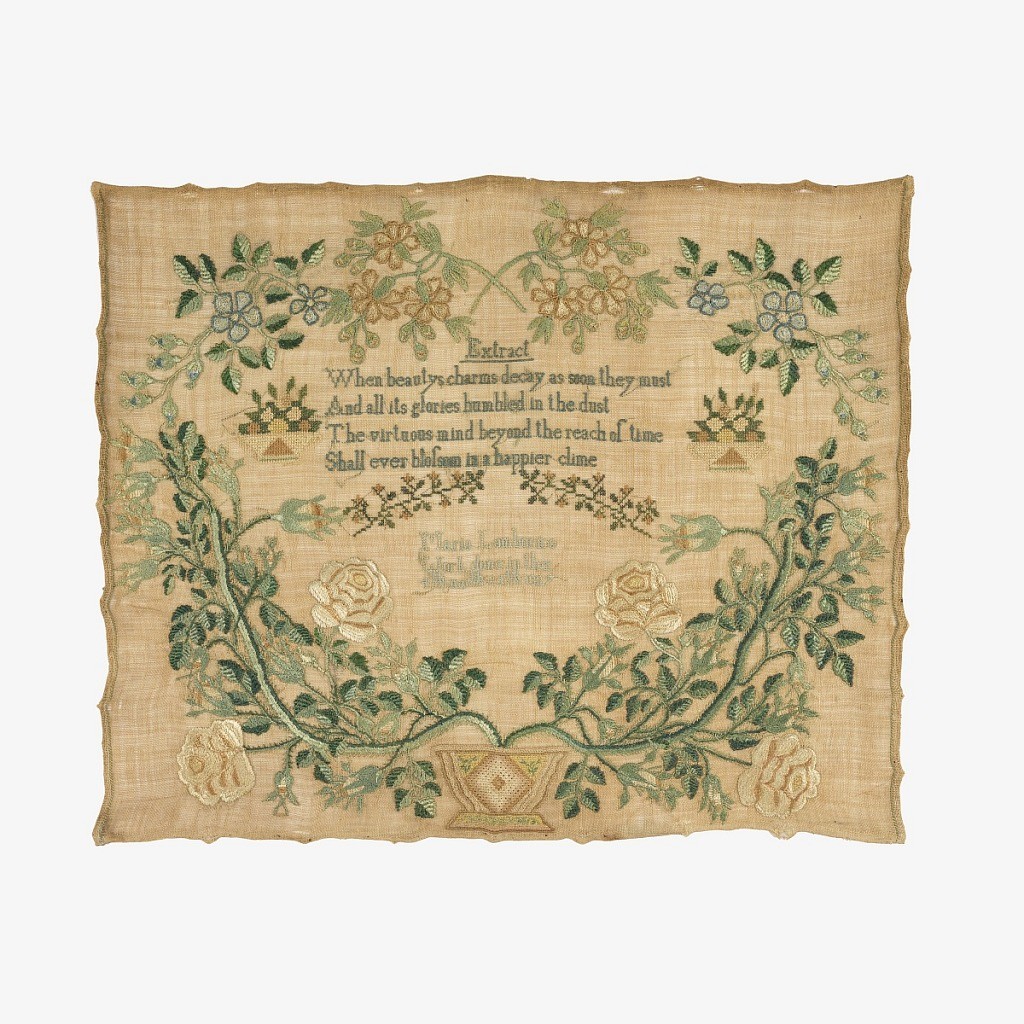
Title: Sampler
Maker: Maria Lamborn, American
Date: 1827
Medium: silk embroidery, linen foundation Technique: embroidered in cross, satin, chain, rococo, knotting and stem stitches on plain weave foundation
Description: Flowering branches growing out of a basket at the center bottom form a heart around a verse and inscription.
The verse reads:
Extract
When beautys charms decay as soon they must
And all its glories humbled in the dust
The virtuous mind beyond the reach of time
Shall ever blossom in a happier clime